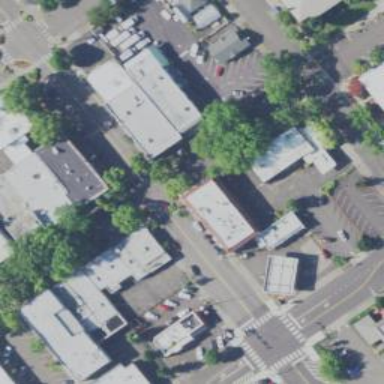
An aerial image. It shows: Town.